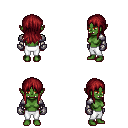
a pixel art fantasy rpg character, female body template, orc, green skin, steel arm armor, white pants, brunette unkempt hairstyle, metal gloves, four views (front, back, left, right), 2x2 character sprite sheet, small pixel art, hard edges, no anti-aliasing